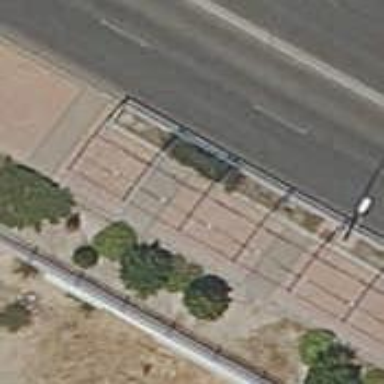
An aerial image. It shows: Sidewalk bridge with paving stones.